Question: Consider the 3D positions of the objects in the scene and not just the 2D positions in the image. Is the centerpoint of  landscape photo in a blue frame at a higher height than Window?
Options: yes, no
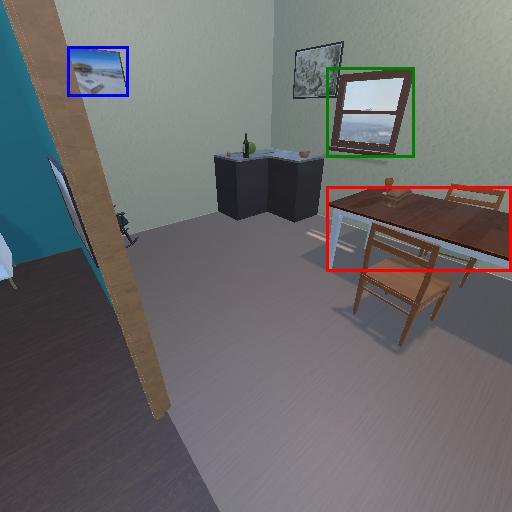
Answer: yes